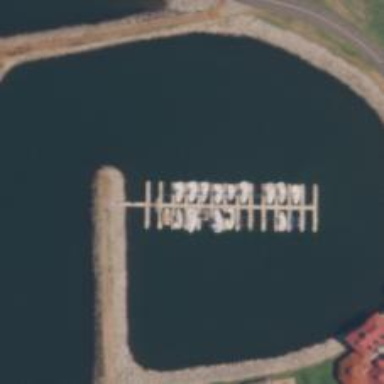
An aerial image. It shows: Pier with mooring facilities.